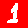
Digit: 1